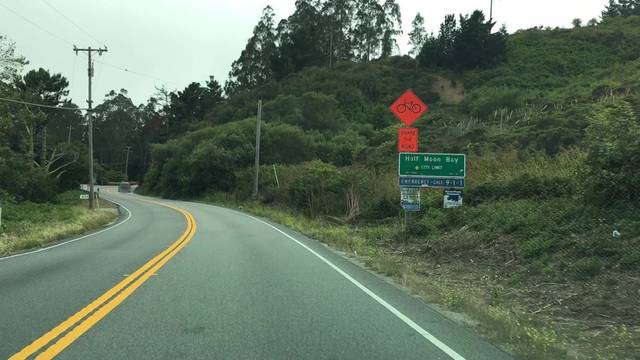
Region: United States
Coordinates: 37.475, -122.419